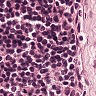
Metastatic tissue present: no